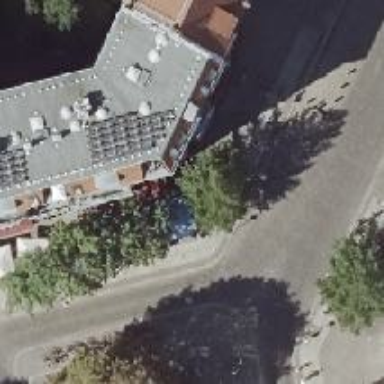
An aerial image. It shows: Restaurant.